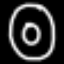
Label: donut